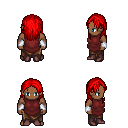
a pixel art fantasy rpg character, male body template, human, dark skin, maroon tunic, robe skirt, red long hairstyle, white cloth bracers, maroon shoes, four views (front, back, left, right), 2x2 character sprite sheet, small pixel art, hard edges, no anti-aliasing